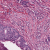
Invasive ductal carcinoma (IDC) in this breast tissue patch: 0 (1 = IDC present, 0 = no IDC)